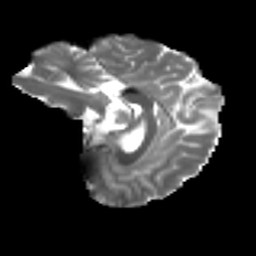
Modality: T2w
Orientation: sagittal
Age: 26
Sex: female
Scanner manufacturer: ge
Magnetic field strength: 3 T
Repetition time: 7.8 s
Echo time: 0.0606 s